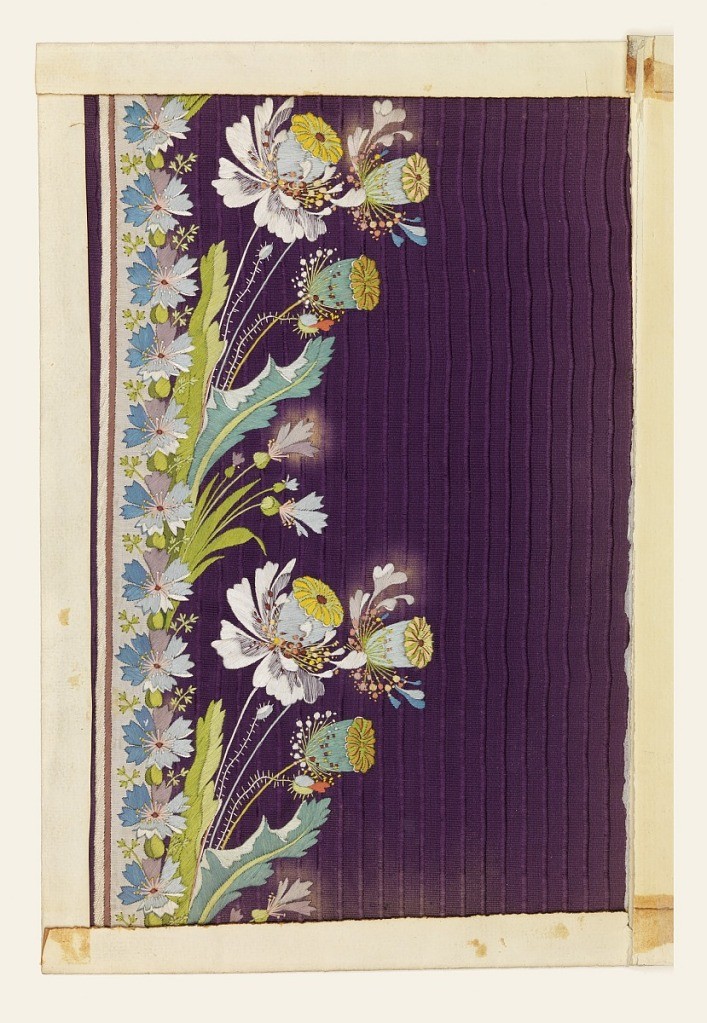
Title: Embroidery sample
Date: ca. 1770
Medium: silk, paper Technique: plain weave faced by floats of a supplementary warp in alternate alignment and floats of a continuous supplementary weft; embroidered using satin, split, stem and speckling stitches
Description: Violet ground embroidered in a border design of rose flowers and seed pods in pale green, light blue, yellow, orange and white.